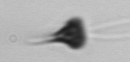
Label: Euglena